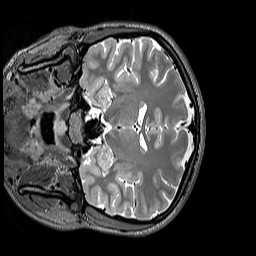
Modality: T2w
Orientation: coronal
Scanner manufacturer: siemens
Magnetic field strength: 3 T
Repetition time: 3.2 s
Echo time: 0.406 s